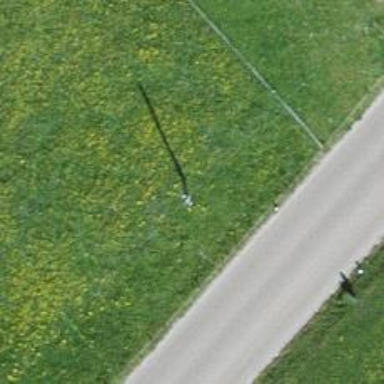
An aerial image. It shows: Power pole.